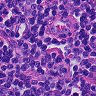
Metastatic tissue present: no